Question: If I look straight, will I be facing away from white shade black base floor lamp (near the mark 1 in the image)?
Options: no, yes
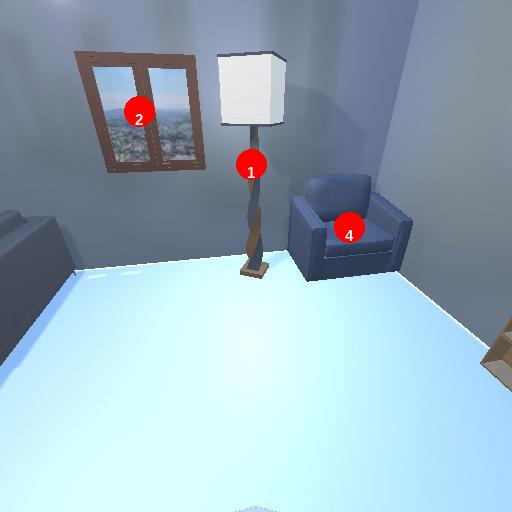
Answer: no